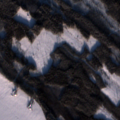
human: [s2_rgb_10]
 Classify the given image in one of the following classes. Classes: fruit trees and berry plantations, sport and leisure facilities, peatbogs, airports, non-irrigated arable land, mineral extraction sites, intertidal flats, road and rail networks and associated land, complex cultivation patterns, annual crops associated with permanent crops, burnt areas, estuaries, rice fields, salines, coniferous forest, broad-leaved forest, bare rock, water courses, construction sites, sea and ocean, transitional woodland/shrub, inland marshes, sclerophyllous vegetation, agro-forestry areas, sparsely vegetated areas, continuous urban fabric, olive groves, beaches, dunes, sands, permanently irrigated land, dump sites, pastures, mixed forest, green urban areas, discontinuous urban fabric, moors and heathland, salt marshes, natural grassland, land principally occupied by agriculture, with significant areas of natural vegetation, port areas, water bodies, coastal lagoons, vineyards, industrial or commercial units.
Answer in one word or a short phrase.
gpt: non-irrigated arable land, coniferous forest, mixed forest